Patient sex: M
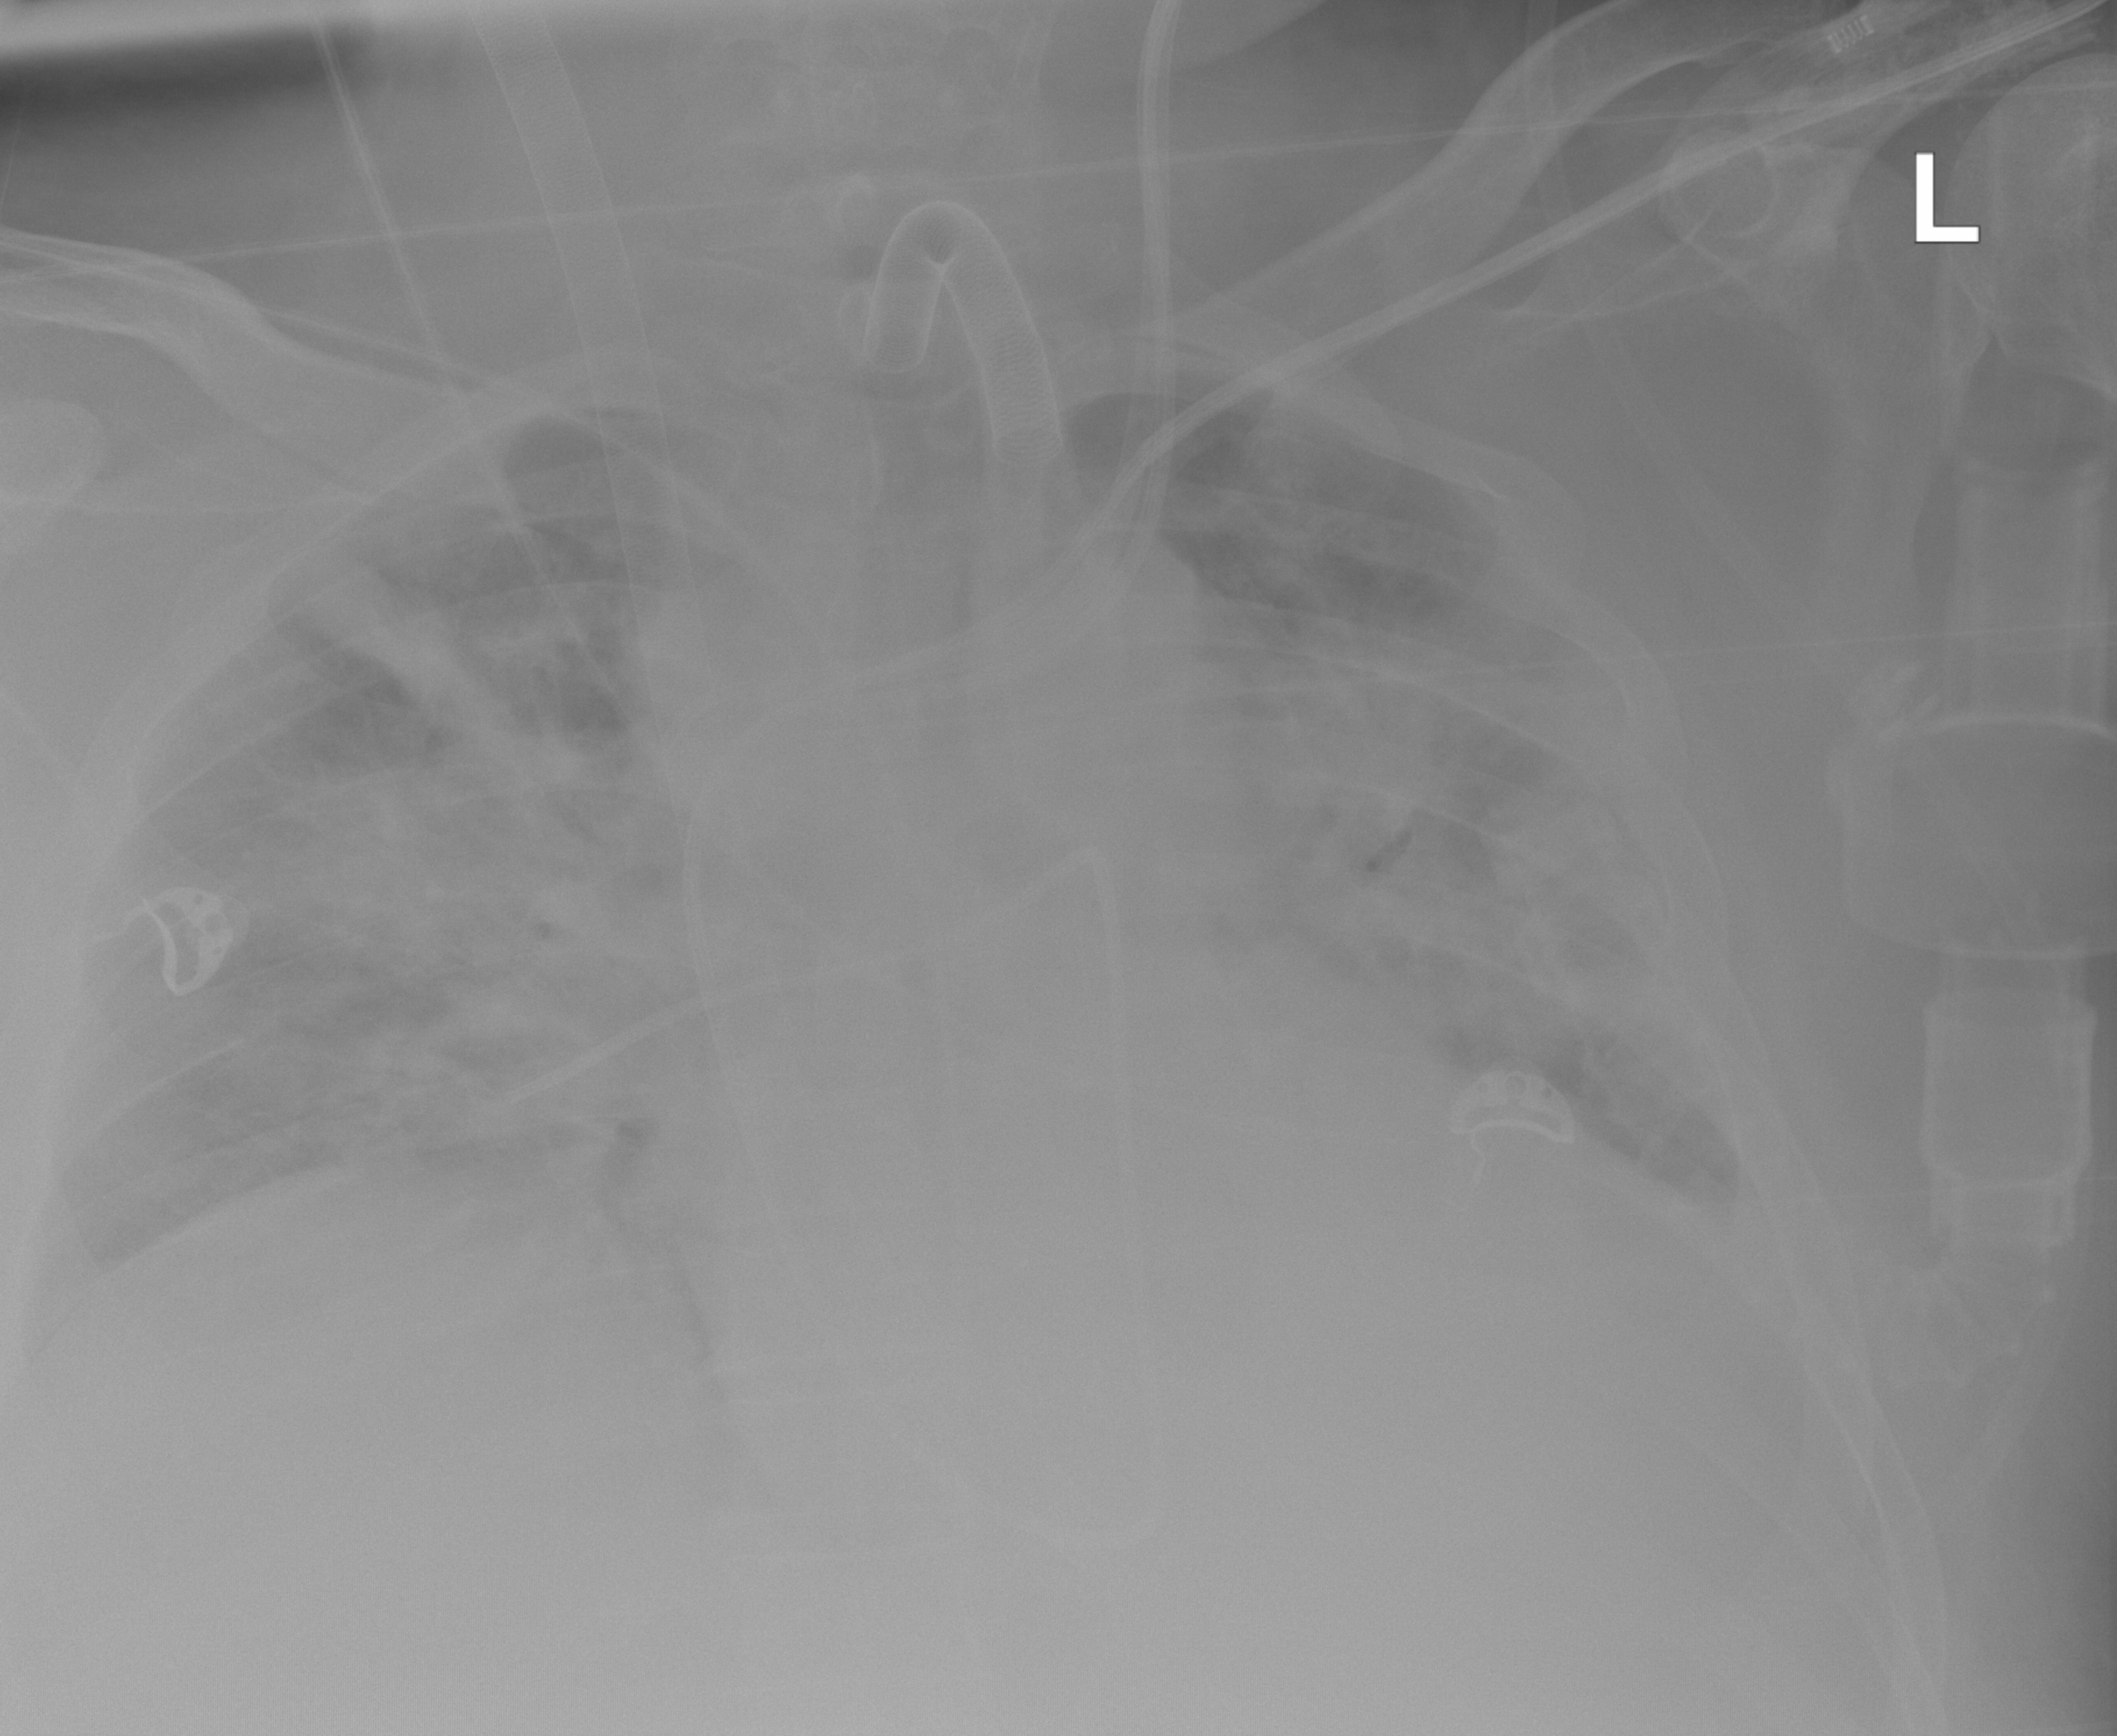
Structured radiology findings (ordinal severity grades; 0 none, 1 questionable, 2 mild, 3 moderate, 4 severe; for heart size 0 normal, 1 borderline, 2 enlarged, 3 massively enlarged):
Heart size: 2
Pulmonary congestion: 2
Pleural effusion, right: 2
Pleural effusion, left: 2
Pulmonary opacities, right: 4
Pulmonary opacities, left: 4
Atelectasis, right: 3
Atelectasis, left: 3